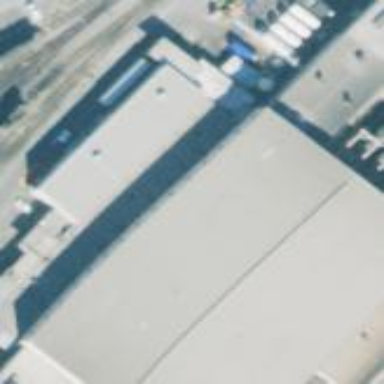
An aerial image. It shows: Building used as railway workshop.